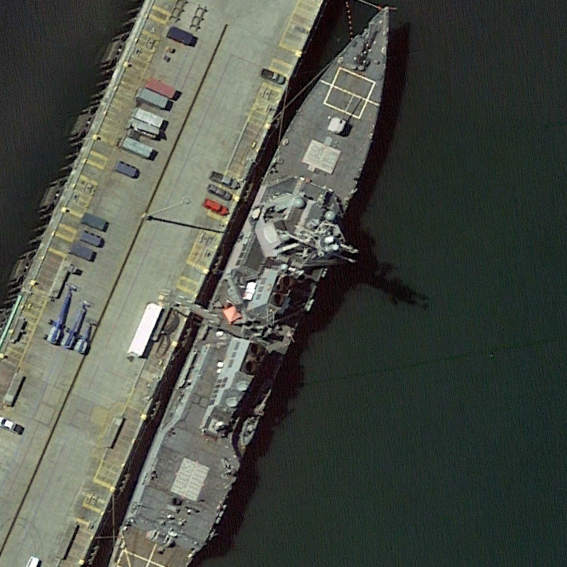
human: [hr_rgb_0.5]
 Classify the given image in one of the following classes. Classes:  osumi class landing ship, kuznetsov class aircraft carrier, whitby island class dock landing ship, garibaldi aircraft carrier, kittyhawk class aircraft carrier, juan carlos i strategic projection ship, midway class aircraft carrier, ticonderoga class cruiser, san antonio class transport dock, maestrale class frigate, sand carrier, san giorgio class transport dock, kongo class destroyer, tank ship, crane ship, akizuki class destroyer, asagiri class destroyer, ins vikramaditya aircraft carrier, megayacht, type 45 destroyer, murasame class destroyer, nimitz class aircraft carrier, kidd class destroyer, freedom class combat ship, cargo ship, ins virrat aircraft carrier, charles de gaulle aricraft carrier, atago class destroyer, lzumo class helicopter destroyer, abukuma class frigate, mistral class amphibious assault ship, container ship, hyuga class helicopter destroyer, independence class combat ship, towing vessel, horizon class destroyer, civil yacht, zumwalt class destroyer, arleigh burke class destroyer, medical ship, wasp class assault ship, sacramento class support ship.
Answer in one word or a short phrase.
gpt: Arleigh Burke class destroyer